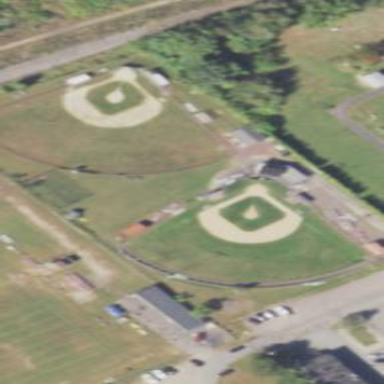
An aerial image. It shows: Baseball pitch for leisure land.